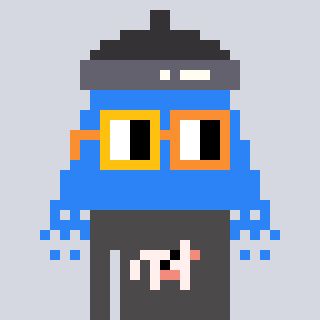
a pixel art character with square yellow and orange glasses, a shower-shaped head and a grayscale-colored body on a cool background